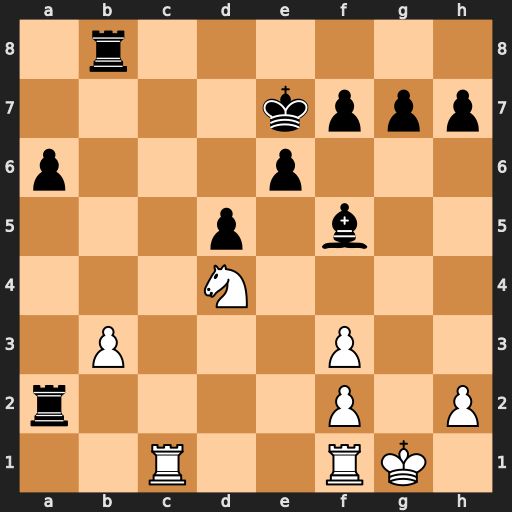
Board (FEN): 1r6/4kppp/p3p3/3p1b2/3N4/1P3P2/r4P1P/2R2RK1
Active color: w
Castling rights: -
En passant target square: -
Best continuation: Nc6+ Kd6 Nxb8